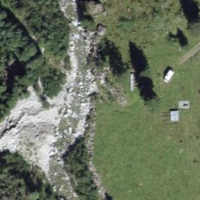
EUNIS habitat code: 32
Species observed at this site:
Pyrrhocorax graculus